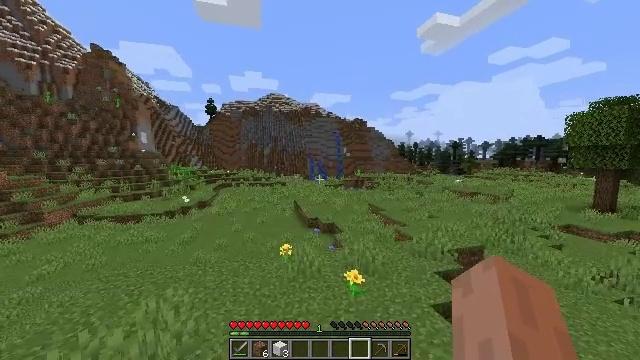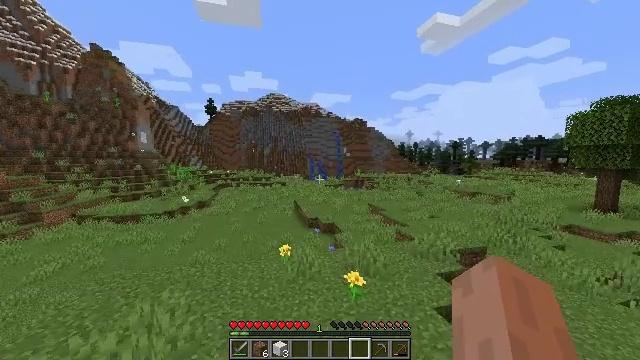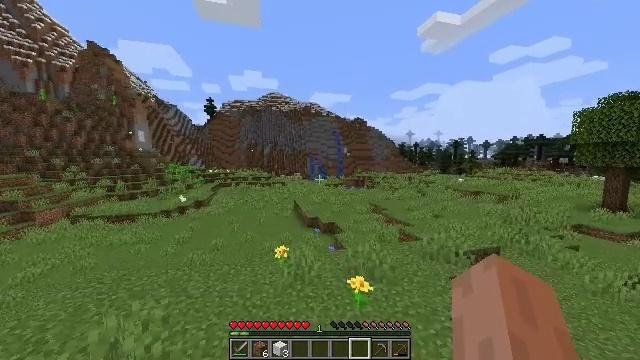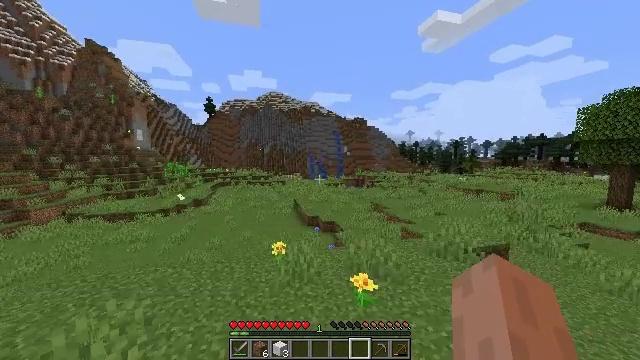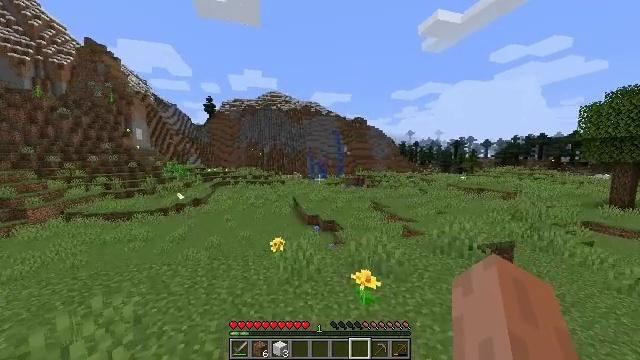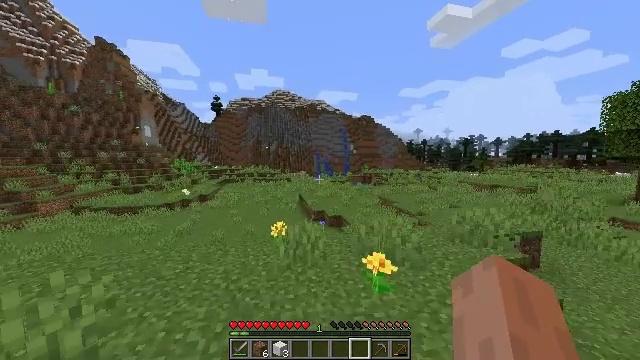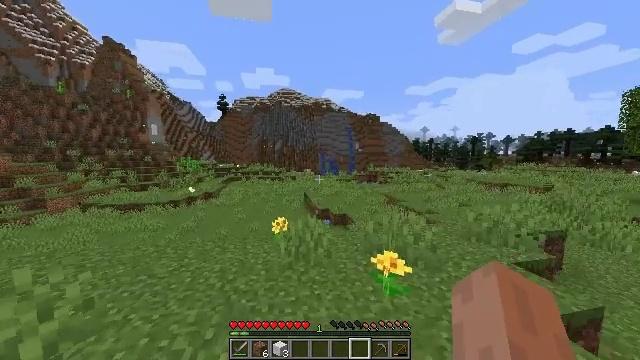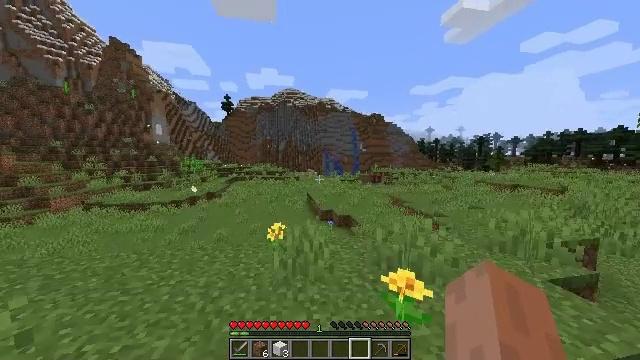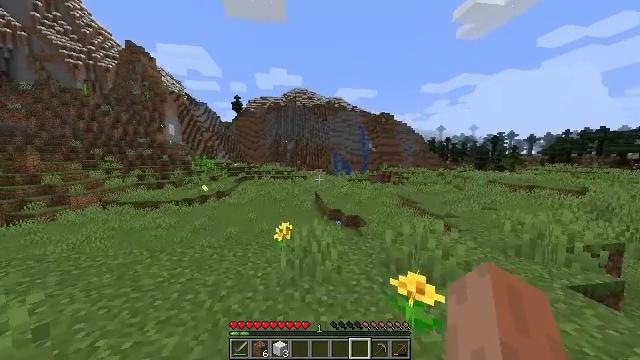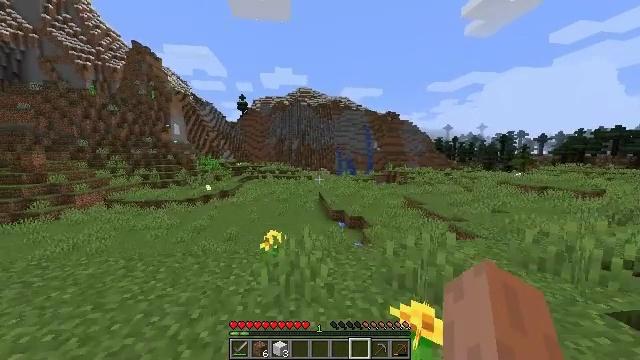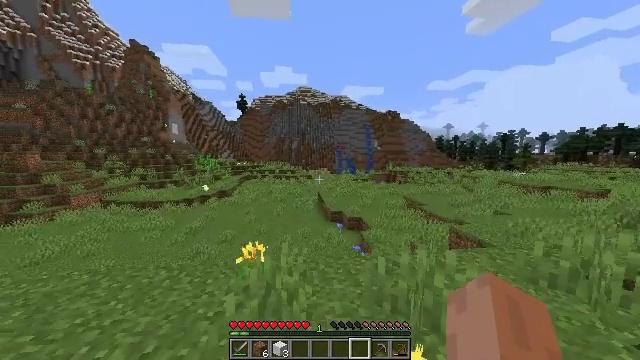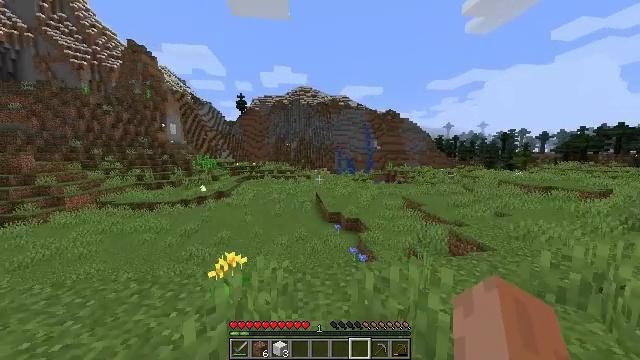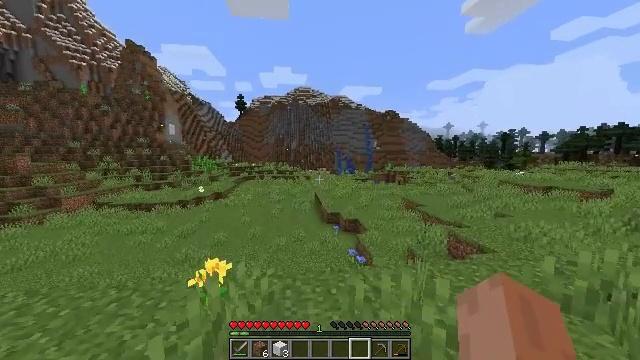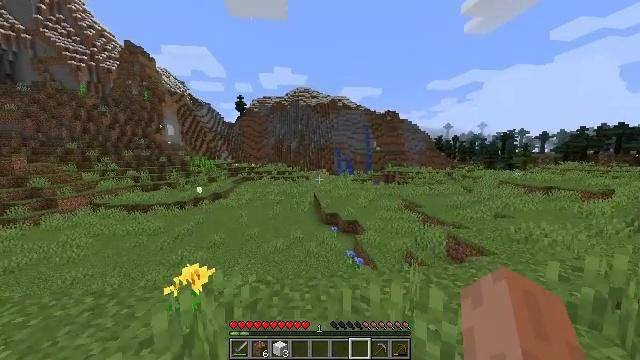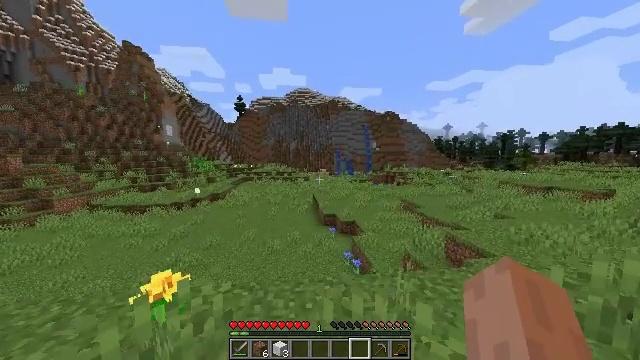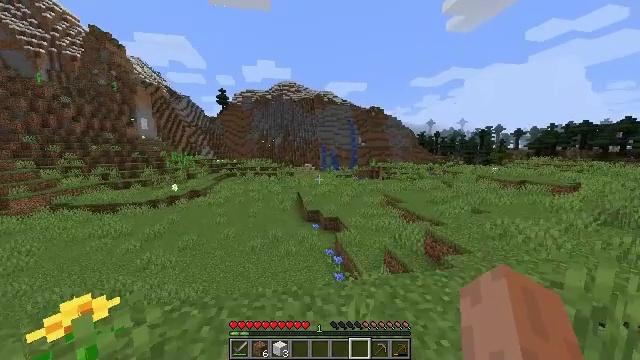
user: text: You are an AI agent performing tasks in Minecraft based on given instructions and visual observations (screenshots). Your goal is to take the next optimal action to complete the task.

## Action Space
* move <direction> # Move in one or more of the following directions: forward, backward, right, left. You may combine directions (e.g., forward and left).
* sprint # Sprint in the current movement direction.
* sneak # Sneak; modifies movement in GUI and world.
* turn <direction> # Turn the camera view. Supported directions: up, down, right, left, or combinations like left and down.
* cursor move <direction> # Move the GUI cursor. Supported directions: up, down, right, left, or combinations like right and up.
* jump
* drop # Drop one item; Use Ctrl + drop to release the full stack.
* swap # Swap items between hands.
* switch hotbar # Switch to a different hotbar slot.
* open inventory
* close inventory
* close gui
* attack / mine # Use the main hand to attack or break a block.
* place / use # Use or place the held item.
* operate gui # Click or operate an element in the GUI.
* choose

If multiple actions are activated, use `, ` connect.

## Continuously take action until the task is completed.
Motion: motion action
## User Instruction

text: Cook mutton in the furnace to get cooked mutton.
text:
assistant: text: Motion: move forward, jump
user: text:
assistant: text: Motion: move forward, jump
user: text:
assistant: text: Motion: move forward, jump
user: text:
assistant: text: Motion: move forward, jump
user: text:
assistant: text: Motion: move forward, turn left, jump
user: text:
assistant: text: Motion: move forward, turn left
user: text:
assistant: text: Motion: move forward, turn left
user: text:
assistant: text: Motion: move forward and move right, turn left
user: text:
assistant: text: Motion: move forward and move right, turn left
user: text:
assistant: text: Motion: move forward and move right
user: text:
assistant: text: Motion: move forward and move right
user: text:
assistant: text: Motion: move forward and move right
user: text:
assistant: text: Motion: move forward and move right
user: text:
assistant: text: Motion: move forward and move right
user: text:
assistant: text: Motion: move forward and move right, turn right and down
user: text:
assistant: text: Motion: move forward and move right, turn left
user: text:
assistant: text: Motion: move forward and move right
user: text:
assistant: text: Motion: move forward and move right
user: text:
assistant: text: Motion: move forward and move right
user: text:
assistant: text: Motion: move forward and move right
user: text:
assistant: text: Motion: move forward and move right
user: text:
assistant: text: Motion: move forward and move right
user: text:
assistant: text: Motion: move forward and move right
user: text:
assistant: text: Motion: move forward and move right
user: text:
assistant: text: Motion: move forward and move right
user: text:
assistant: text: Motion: move forward and move right
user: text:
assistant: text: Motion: move forward and move right
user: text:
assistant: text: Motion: move forward and move right
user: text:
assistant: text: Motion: move forward
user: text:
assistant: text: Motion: move forward